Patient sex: M
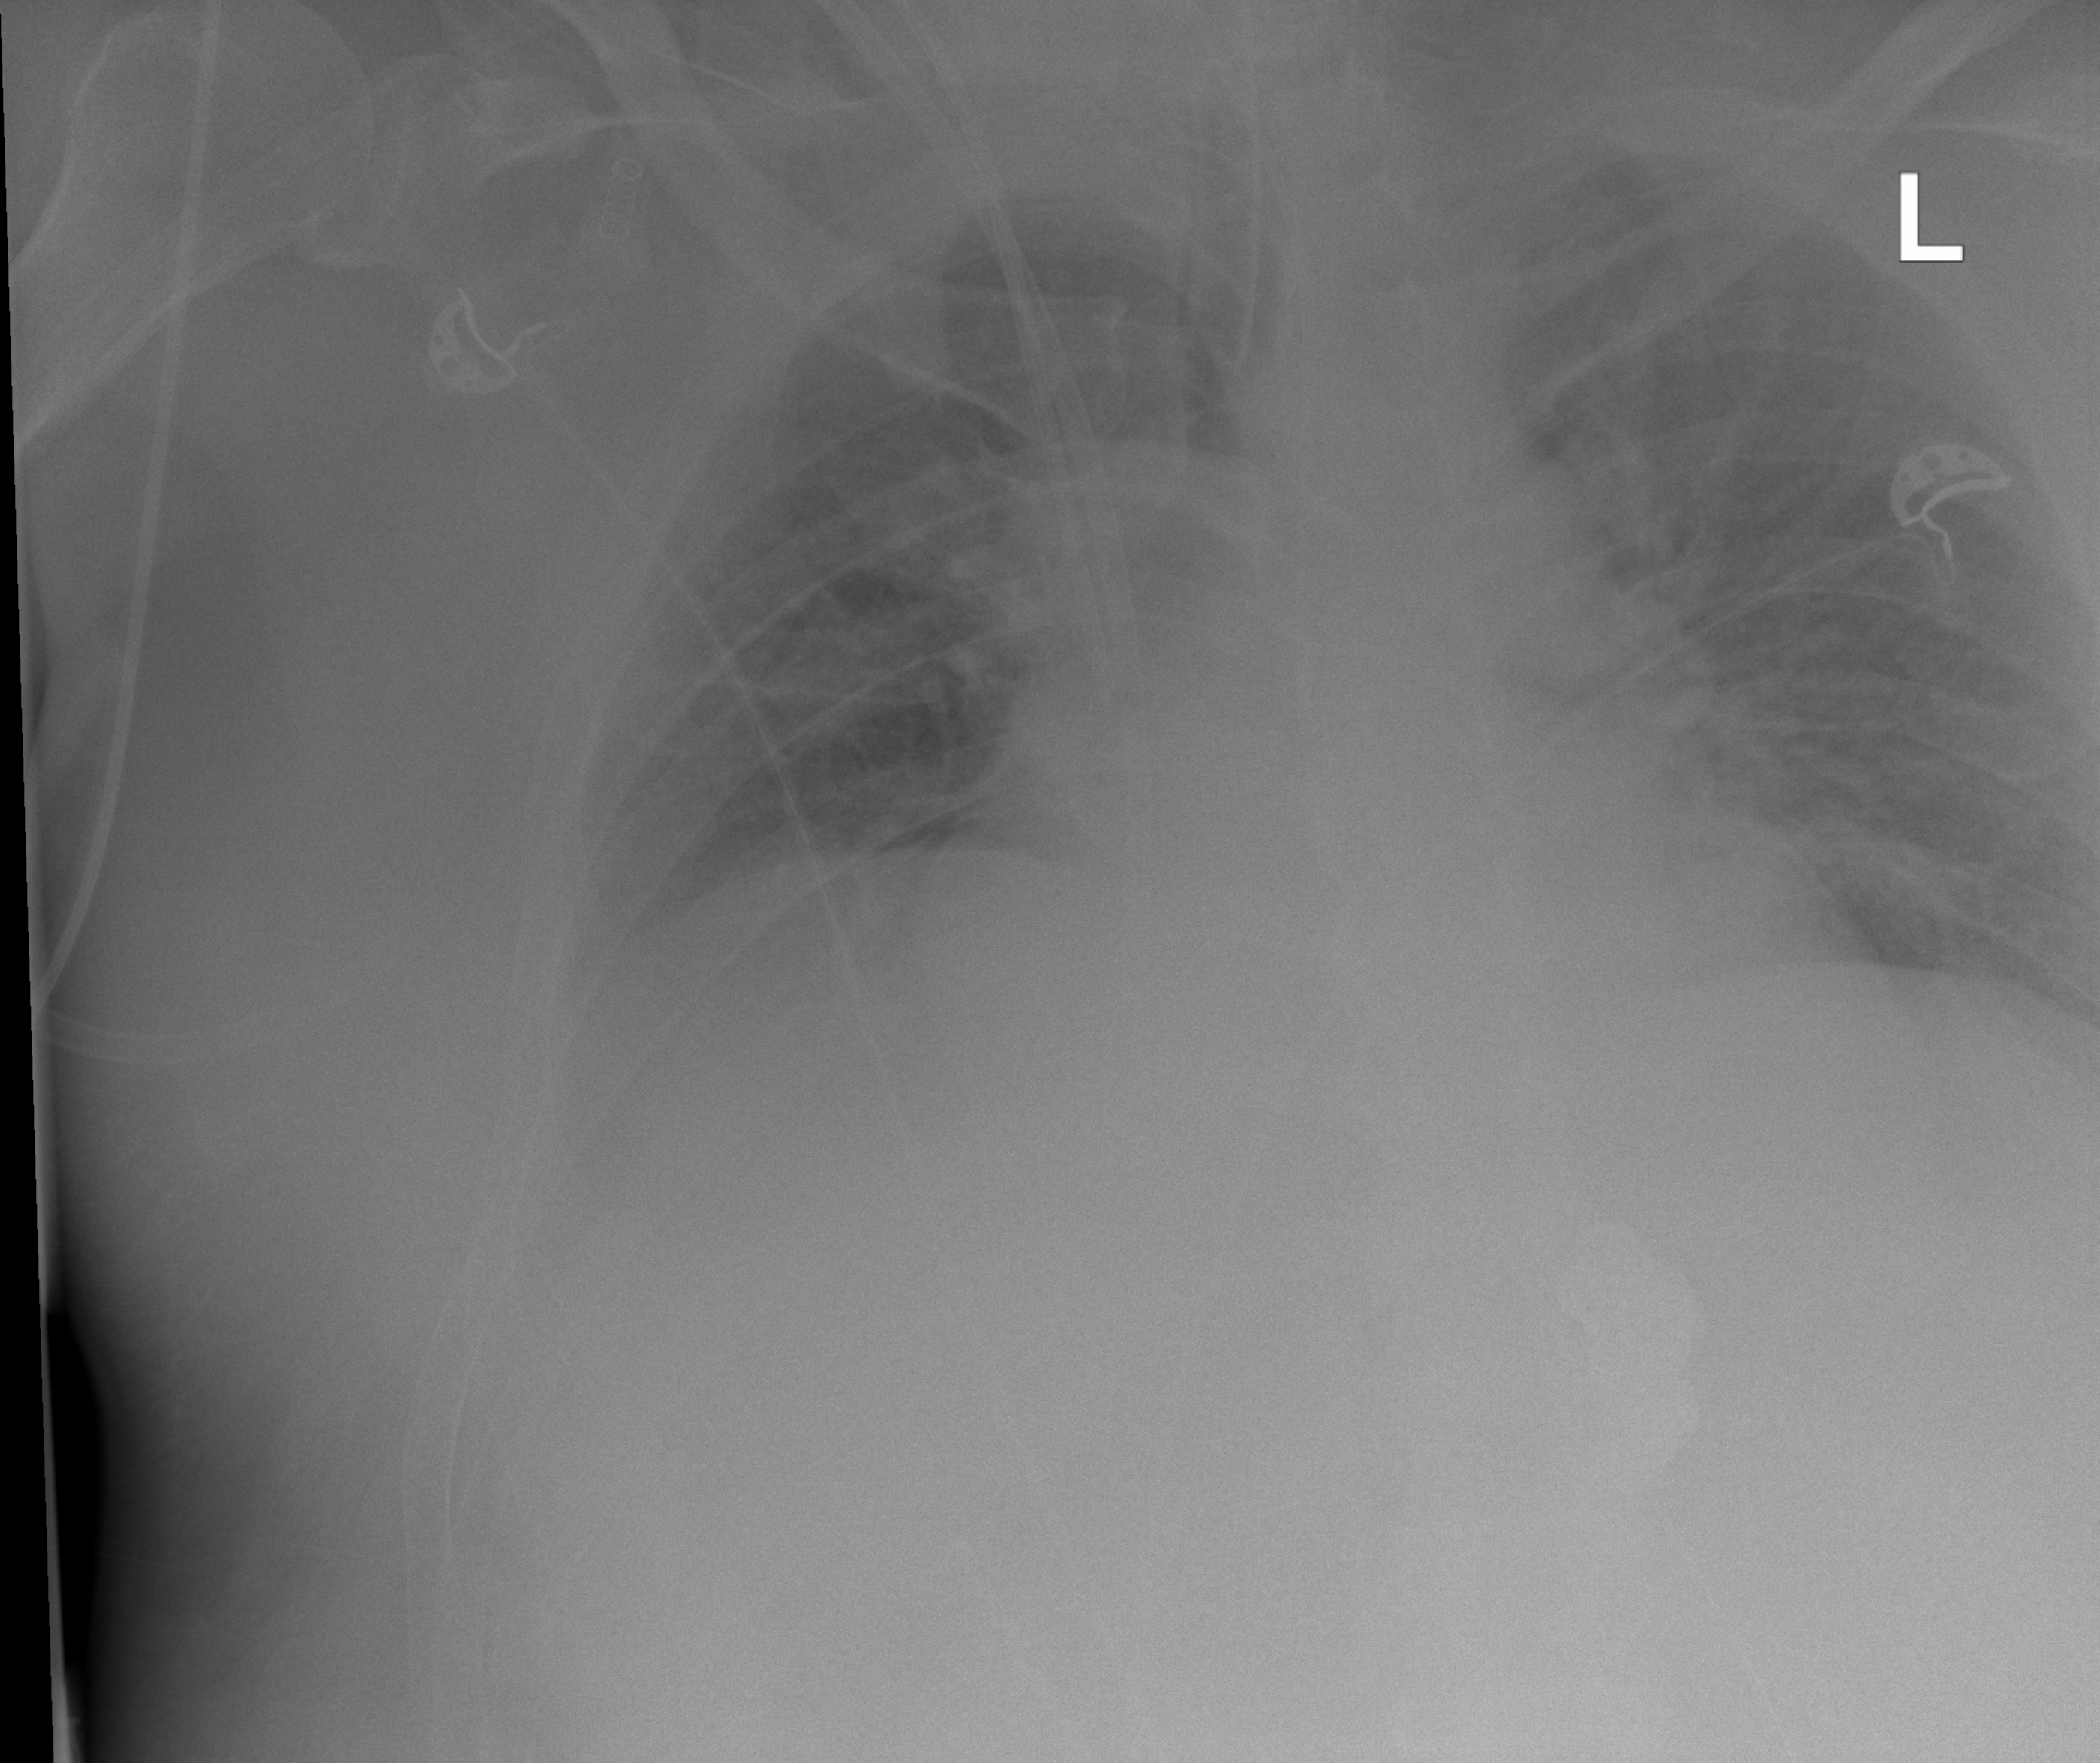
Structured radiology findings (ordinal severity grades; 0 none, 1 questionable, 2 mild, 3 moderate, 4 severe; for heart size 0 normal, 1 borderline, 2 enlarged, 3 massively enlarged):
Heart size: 3
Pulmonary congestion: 2
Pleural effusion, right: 2
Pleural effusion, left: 0
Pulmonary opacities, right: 0
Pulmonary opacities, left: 2
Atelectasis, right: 2
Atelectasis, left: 2